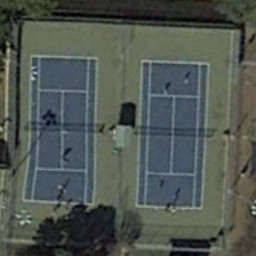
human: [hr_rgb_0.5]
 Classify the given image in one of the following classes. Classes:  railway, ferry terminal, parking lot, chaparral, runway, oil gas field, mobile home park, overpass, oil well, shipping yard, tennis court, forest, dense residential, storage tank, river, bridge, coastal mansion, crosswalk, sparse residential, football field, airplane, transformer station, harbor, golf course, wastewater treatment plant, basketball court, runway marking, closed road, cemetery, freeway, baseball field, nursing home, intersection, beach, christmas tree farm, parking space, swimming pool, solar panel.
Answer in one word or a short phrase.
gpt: tennis court